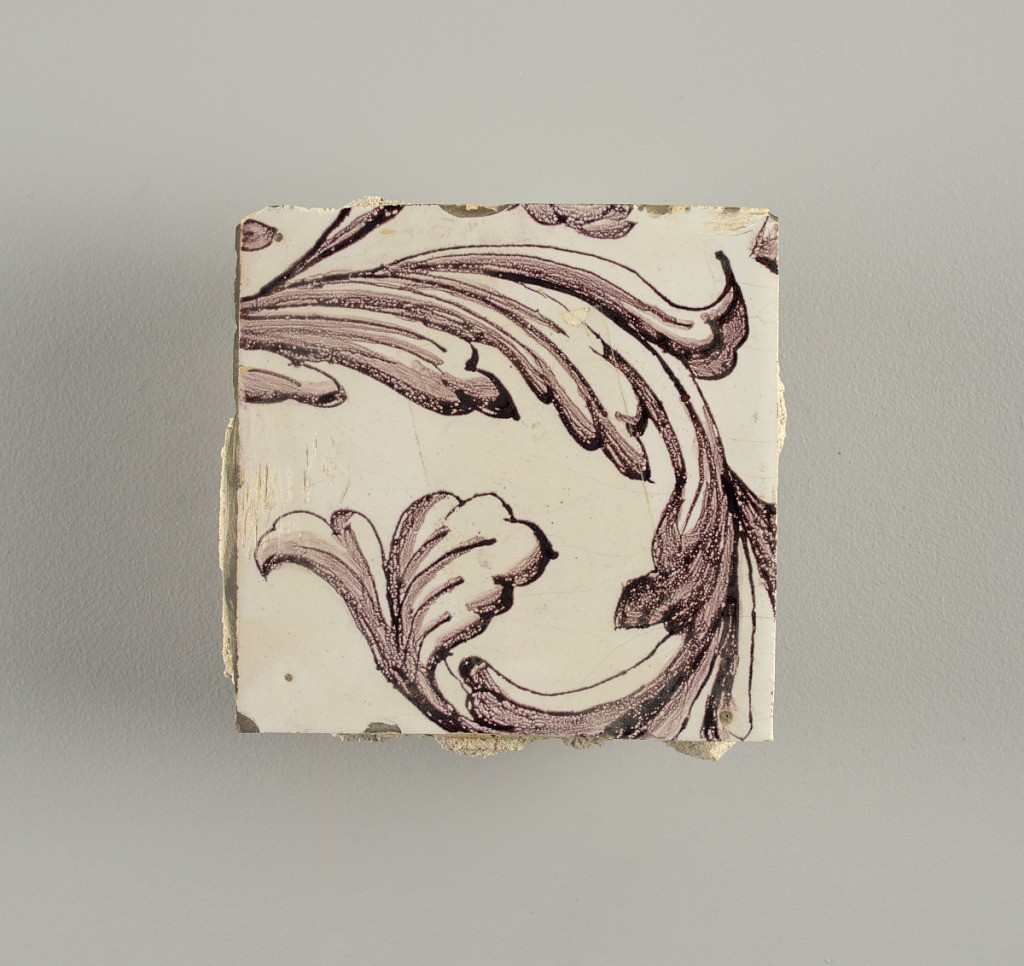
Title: Wall facing
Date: ca. 1725
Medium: Tin-glazed earthenware, underglaze
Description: Horizontal rectangle.  Thirty-seven tiles wide and twenty-one high with opening for door or window nineteen and one-half tiles high and twelve wide.  To left and right of opening, centered canopy above. Left, woman representing Hope, right, a sculputure urn.  Centered above opening, a mascaron.  Arabesque design of foliage.